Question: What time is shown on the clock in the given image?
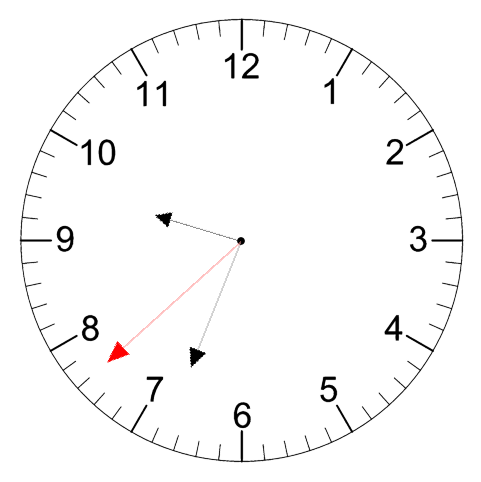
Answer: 09:33:38